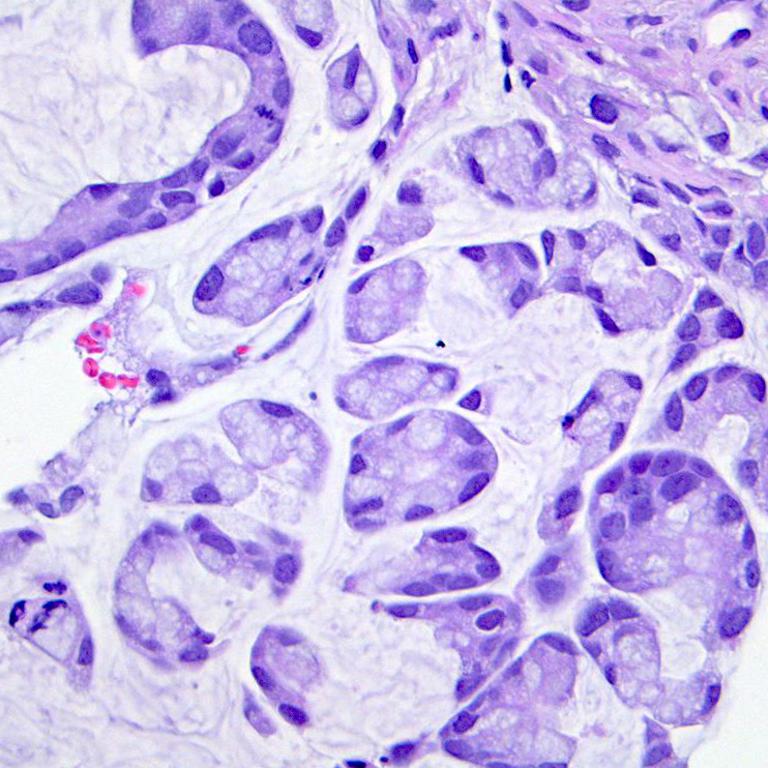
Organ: colon
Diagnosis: adenocarcinomas